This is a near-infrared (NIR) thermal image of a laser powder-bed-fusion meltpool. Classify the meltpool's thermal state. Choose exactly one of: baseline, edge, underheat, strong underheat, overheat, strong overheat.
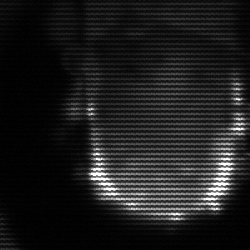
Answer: baseline